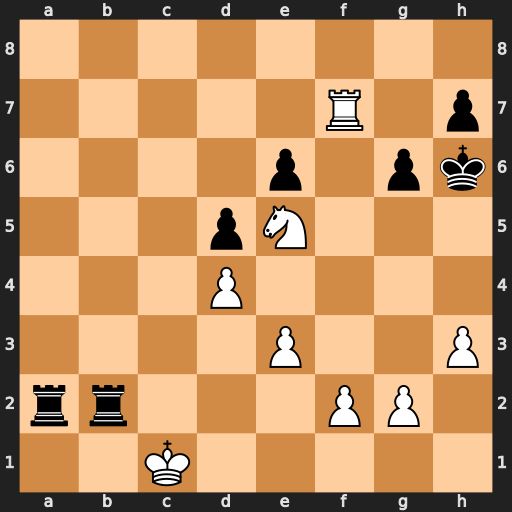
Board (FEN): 8/5R1p/4p1pk/3pN3/3P4/4P2P/rr3PP1/2K5
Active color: w
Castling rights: -
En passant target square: -
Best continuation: Ng4+ Kh5 Rxh7+ Kg5 f3 Rc2+ Kd1 Rd2+ Ke1 Re2+ Kf1